Question: I need help with HTML / .css
I am trying to setup Image and Text in the center of Web Form Page. Also Image should be on the left of Text.
I've tried 2 solutions, but when I create table - it display on the left of screen and can't go middle.

# A
'''
<section class="main-page">
<div class="image-wrapper">
<asp:Image ID="Image2" Height="35px" runat="server" ImageUrl="~/Images/Origin/logo.jpg" />
</div>
<div class="content-wrapper">
<hgroup class="title">
<h1><%: Title %></h1>
</hgroup>
</div>
</section>
'''
# B
'''
<table>
<tbody>
<tr>
<th><h1><%: Title %></h1></th>
<th><asp:Image ID="Image2" Height="35px" runat="server" ImageUrl="~/Images/Origin/logo.jpg" /></th>
</tr>
</tbody>
</table>
'''
# .css
'''
.content-wrapper {
margin: 0 auto;
/*max-width: 960px;*/
}
'''
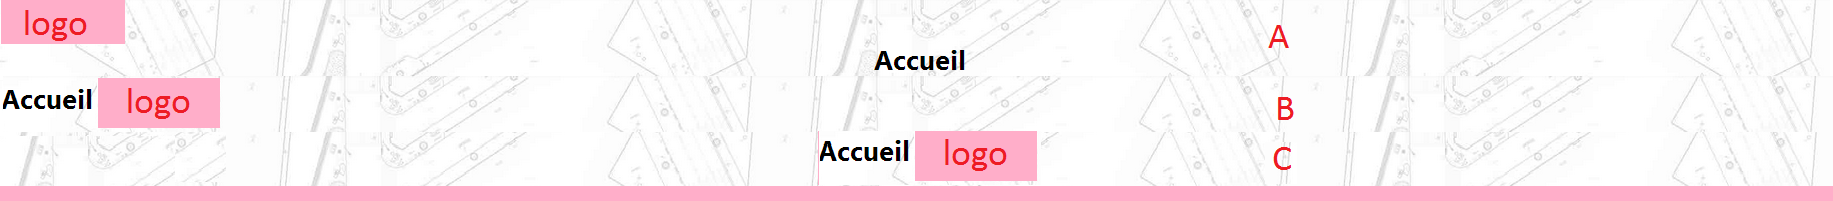
Answer: You need to place the image/text in a container with 'text-align:center;' defined in order for them to be centred, then the text should simply precede the image.
If for whatever reason the 'img' element cant be placed the text, you may need to 'float' the elements to rearrange their ordering.
If the text is within a block level element, you will also need to set 'display:inline-block' on it
As a basic demo:
HTML
'''
<section>Text
<img src='https://encrypted-tbn3.gstatic.com/images?q=tbn:ANd9GcRdw26b_dwa8moS-gRSFpaG3dwJTB6Nqtqxexmb7PscuD5gVP-P' />
</section>
'''
CSS
'''
section {
text-align:center;
vertical-align:Center;
}
'''
# Demo Fiddle of example A
HTML
'''
<section class="main-page">
<div class="image-wrapper">
<img src='https://encrypted-tbn3.gstatic.com/images?q=tbn:ANd9GcRdw26b_dwa8moS-gRSFpaG3dwJTB6Nqtqxexmb7PscuD5gVP-P' />
</div>
<div class="content-wrapper">
<hgroup class="title">
<h1>Title</h1>
</hgroup>
</div>
</section>
'''
CSS
'''
body{
text-align:center;
}
div, section{
display:inline-block;
}
div:first-child{
float:right;
}
div:last-child{
float:left;
}
'''
# Demo Fiddle of example B
HTML
'''
<table>
<tbody>
<tr>
<th><h1>Title</h1></th>
<th><img src='https://encrypted-tbn3.gstatic.com/images?q=tbn:ANd9GcRdw26b_dwa8moS-gRSFpaG3dwJTB6Nqtqxexmb7PscuD5gVP-P' /></th>
</tr>
</tbody>
</table>
'''
CSS
'''
body{
text-align:center;
}
table{
display:inline-block;
}
'''